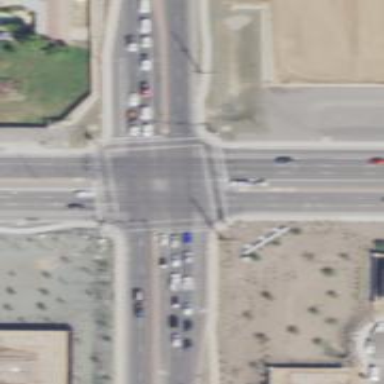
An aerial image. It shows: Solid stop line on the road.